Aerial crown-view tile of a tropical tree (Barro Colorado Island, Panama), acquired 20240918:
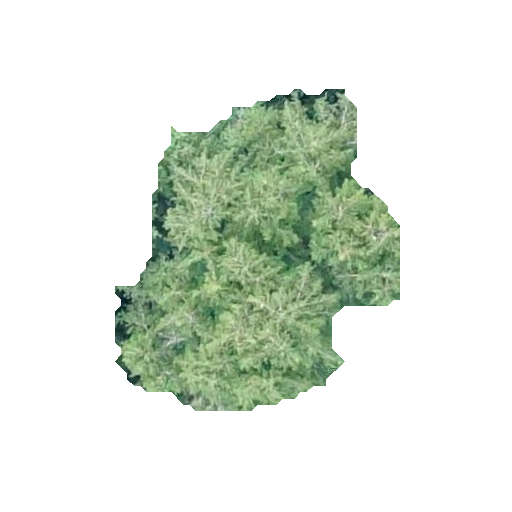
Species: Quararibea stenophylla
GBIF accepted scientific name: Quararibea stenophylla
Crown area: 99.751 m²